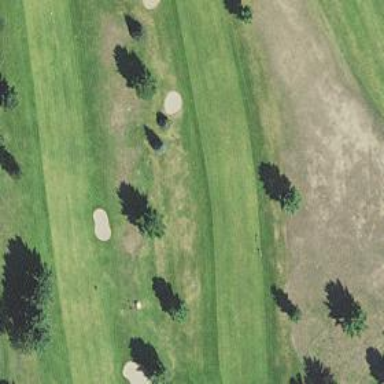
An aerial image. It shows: Golf hole.